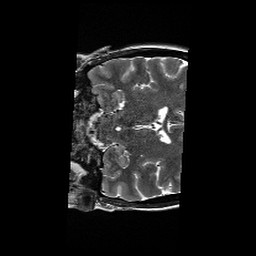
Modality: T2w
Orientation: coronal
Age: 35
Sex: female
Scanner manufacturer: siemens
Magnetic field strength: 3 T
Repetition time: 6.1 s
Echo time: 0.104 s